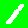
Digit: 1